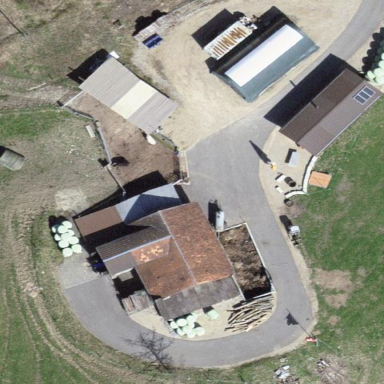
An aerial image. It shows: Farmyard area.